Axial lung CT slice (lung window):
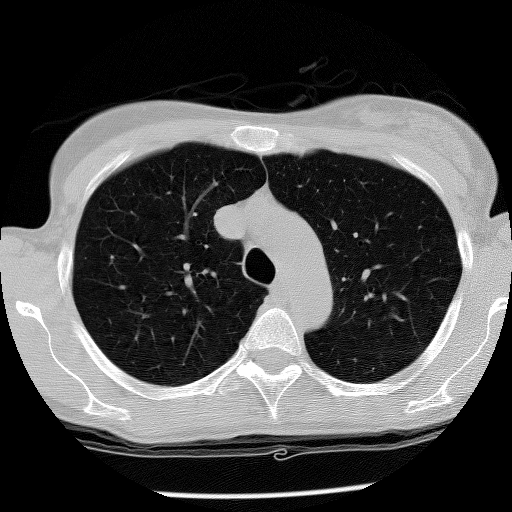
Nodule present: no